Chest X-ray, PA view. Patient: 50 years old, sex M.
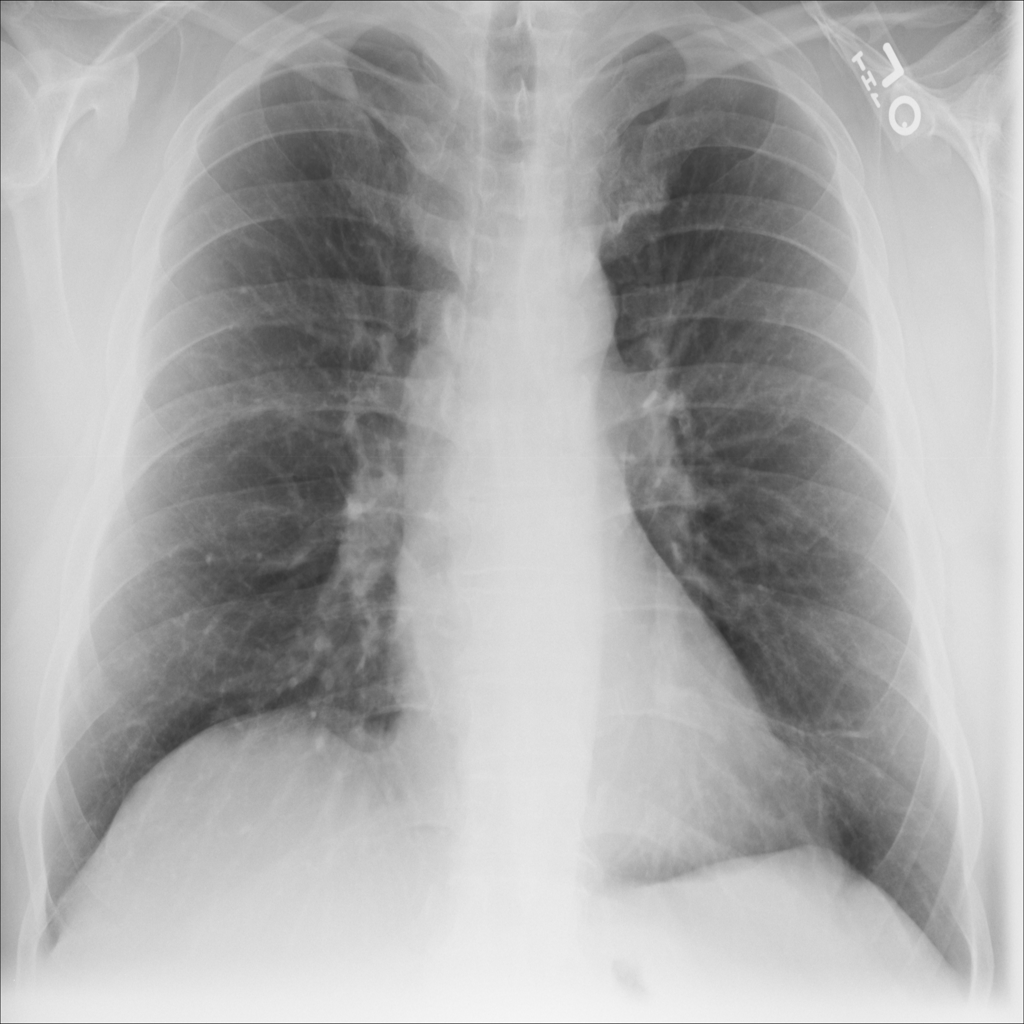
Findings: No Finding